Question: What is the result of this measurement?
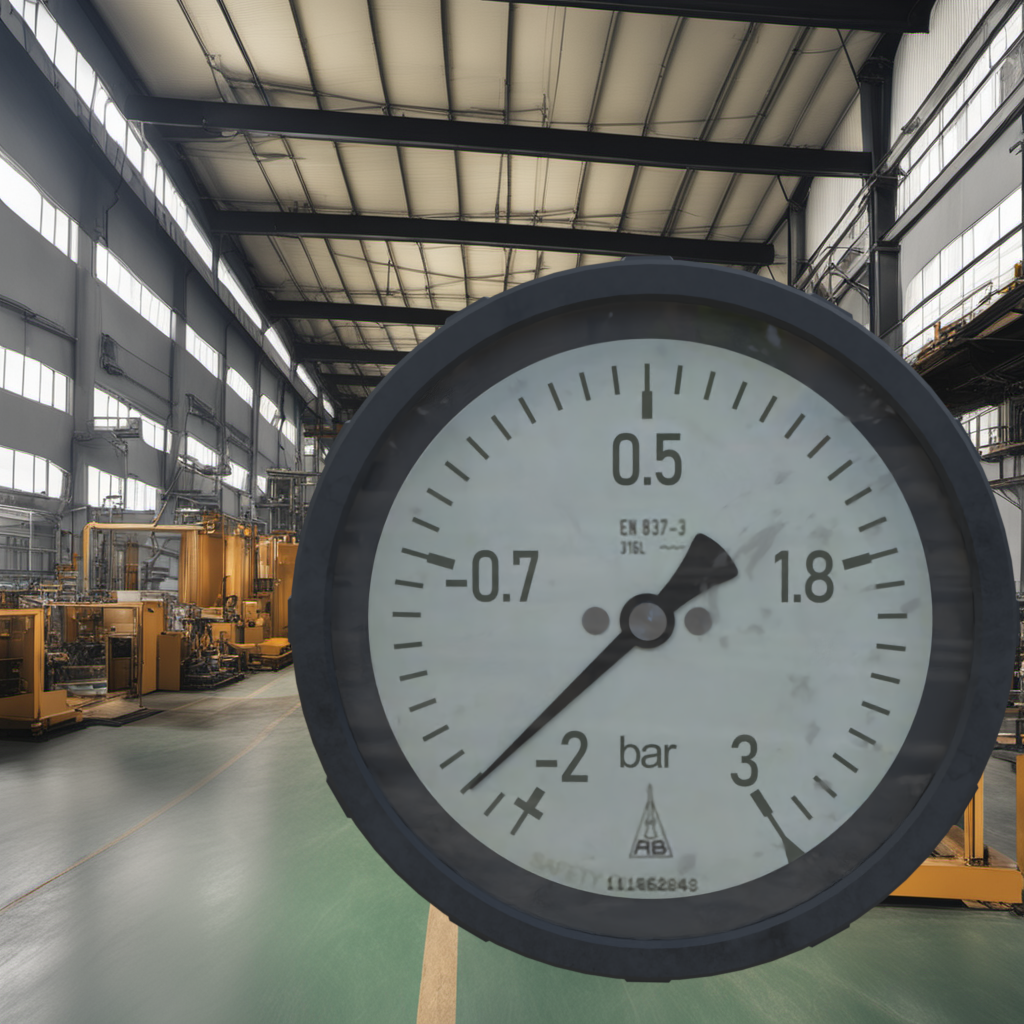
Answer: The result is -1.83
Question: What is the reading range of this measurement?
Answer: The range is from -2 to 3
Question: What is the minimum and maximum value range of the measurement in the image?
Answer: The minimum value is -2 and the maximum value is 3